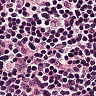
Metastatic tissue present: no